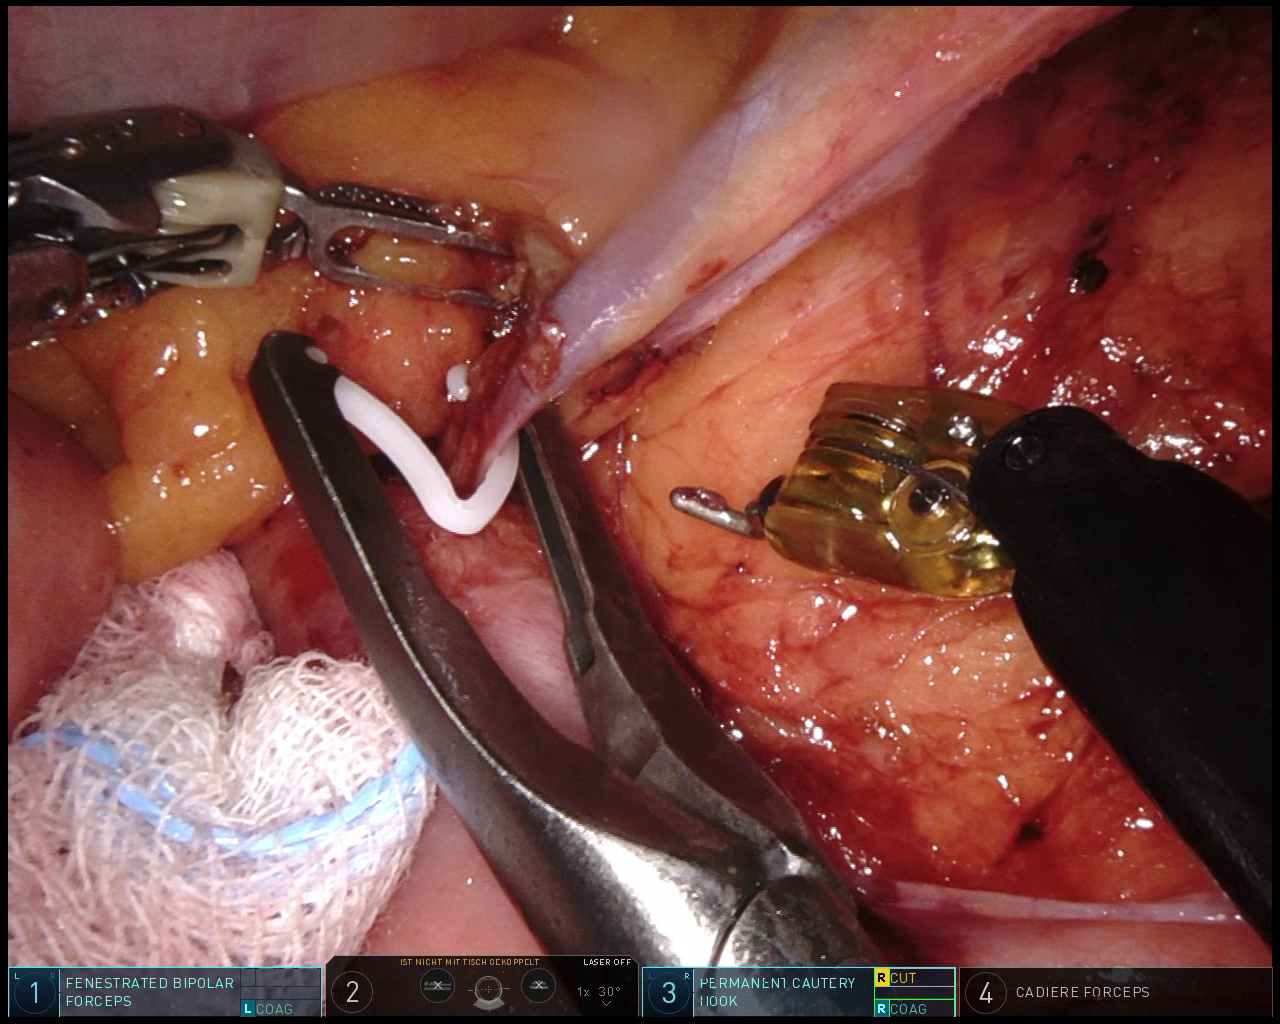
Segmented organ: small_intestine
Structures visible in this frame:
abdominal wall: no
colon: yes
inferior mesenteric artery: no
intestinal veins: yes
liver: no
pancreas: no
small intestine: yes
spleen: no
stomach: no
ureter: no
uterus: no
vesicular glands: no